Field crop: maize
Growth stage: 2
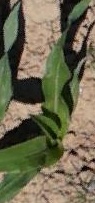
Species: maize